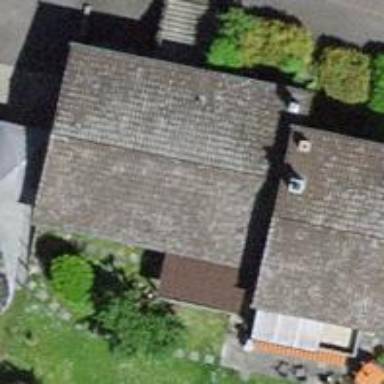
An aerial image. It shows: Terrace building.